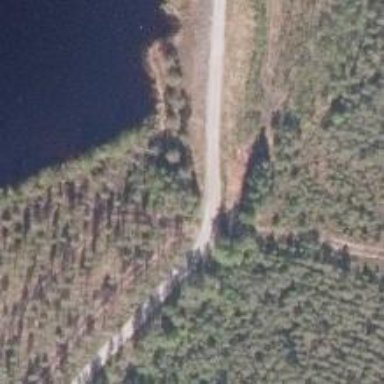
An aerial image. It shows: Track road with embankment.